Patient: sex M, age 60
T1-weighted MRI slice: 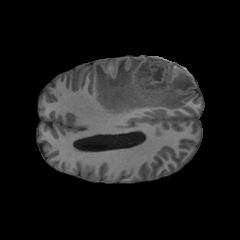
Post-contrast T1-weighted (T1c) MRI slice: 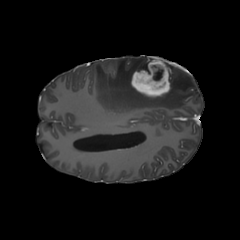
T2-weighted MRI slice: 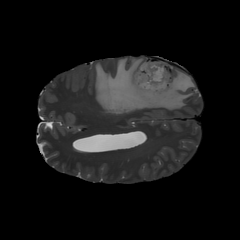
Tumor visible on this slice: yes
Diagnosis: Glioblastoma, IDH-wildtype
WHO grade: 4